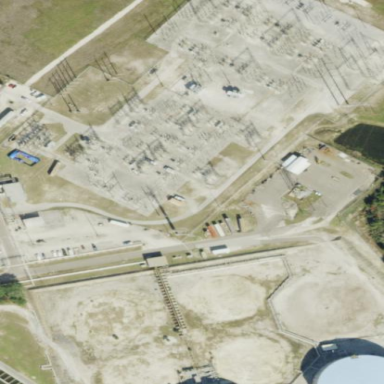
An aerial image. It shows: Outdoor power substation. The substation functions at the generation level. It is enclosed by fence.